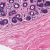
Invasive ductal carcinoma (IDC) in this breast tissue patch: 0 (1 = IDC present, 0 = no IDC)